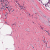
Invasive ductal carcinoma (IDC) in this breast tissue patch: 0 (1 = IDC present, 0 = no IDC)